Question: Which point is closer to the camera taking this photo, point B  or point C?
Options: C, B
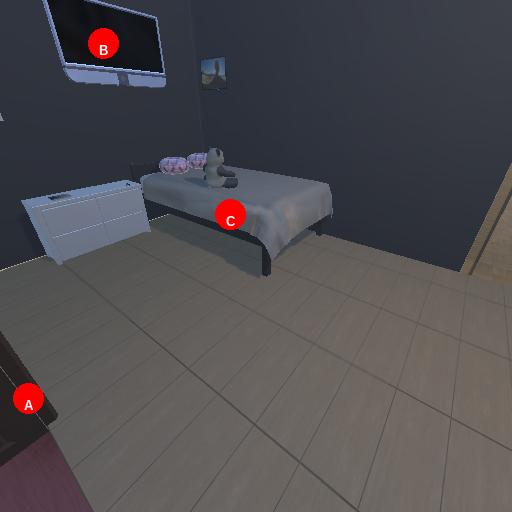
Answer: C